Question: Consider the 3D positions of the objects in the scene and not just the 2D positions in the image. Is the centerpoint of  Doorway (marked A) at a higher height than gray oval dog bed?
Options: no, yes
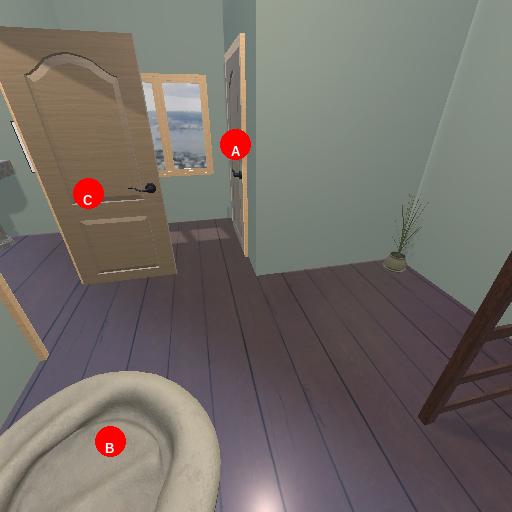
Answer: no